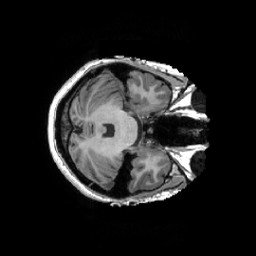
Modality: T1w
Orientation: axial
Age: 21
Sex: female
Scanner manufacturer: ge
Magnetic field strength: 3 T
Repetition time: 0.007348 s
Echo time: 0.003036 s